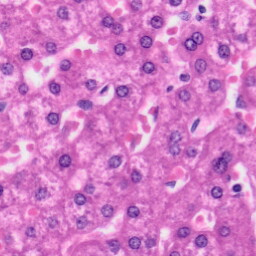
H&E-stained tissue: Liver